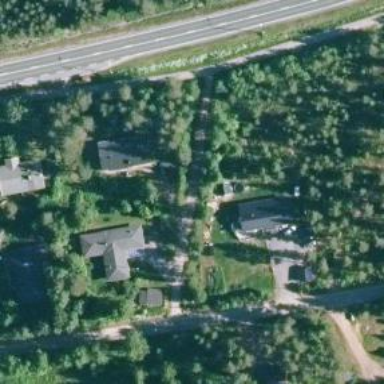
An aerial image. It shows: Residential road.